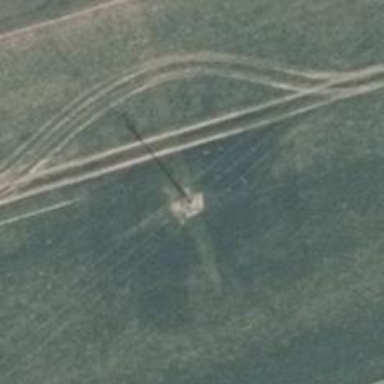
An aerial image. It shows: Power pole.